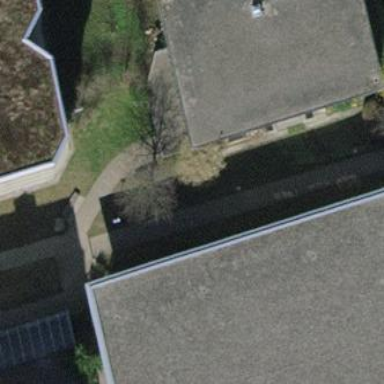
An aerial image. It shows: School building.